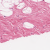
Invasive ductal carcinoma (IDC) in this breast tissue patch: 0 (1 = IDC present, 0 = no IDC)